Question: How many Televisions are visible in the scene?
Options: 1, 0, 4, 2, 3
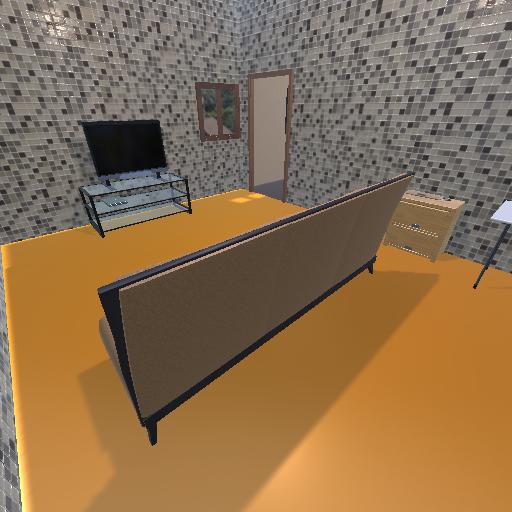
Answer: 1